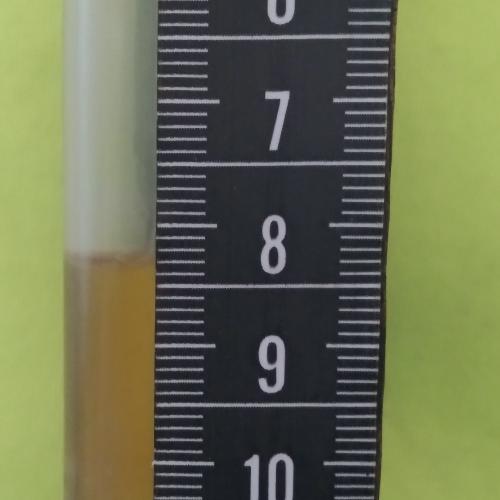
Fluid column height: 8.3 cm